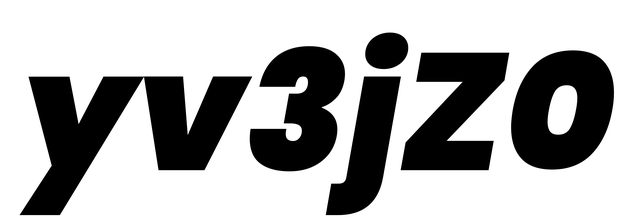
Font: Poppins-BlackItalic